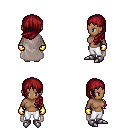
a pixel art fantasy rpg character, female body template, human, dark skin, gray cape, white pants, brunette left-swept hairstyle, gold gloves, metal boots, four views (front, back, left, right), 2x2 character sprite sheet, small pixel art, hard edges, no anti-aliasing